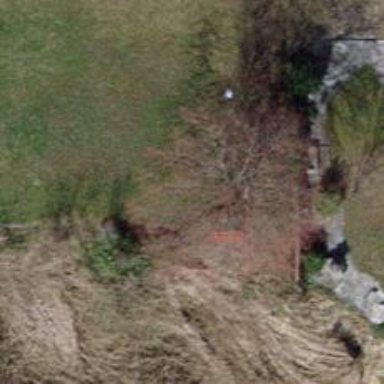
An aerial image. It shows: Red bench.